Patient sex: F
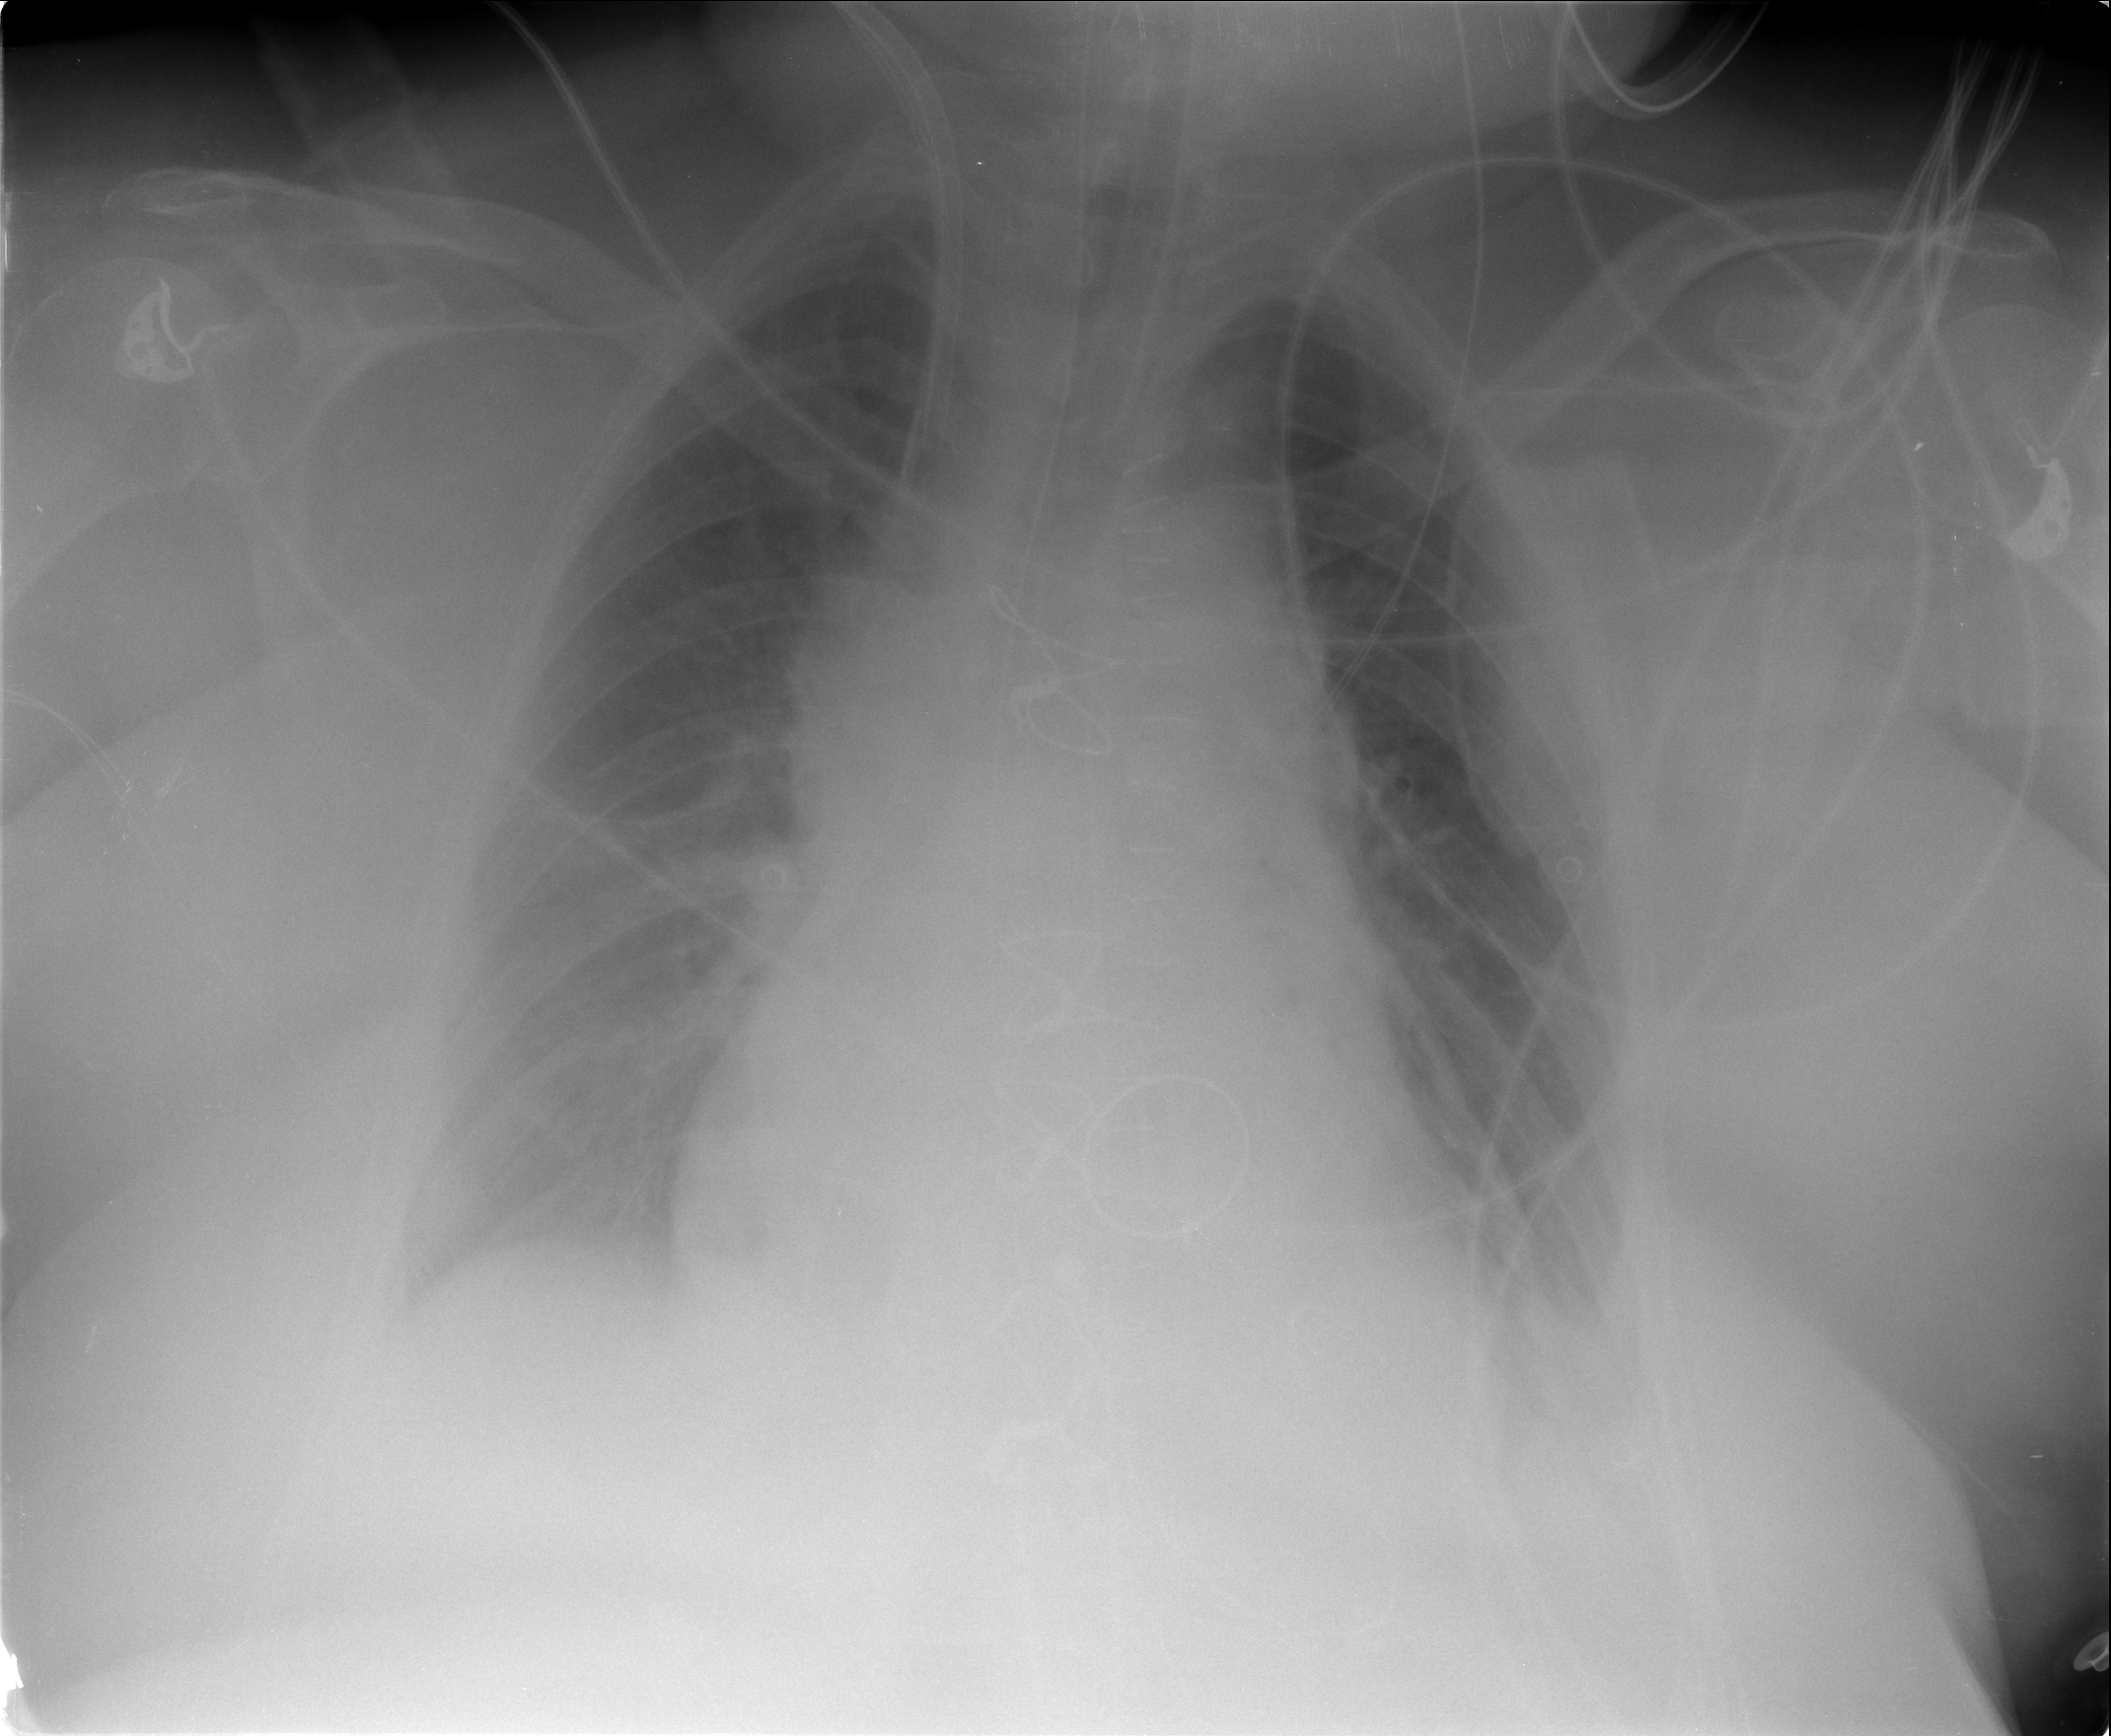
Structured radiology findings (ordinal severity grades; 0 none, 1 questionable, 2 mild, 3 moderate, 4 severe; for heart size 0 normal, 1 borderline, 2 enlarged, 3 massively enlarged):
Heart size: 2
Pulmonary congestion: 2
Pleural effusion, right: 0
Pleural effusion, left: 1
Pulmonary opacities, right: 0
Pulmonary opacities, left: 0
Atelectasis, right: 0
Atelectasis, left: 2